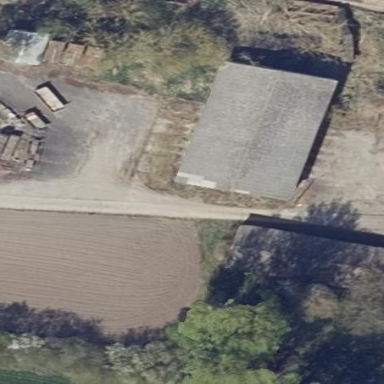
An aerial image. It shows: Stable.